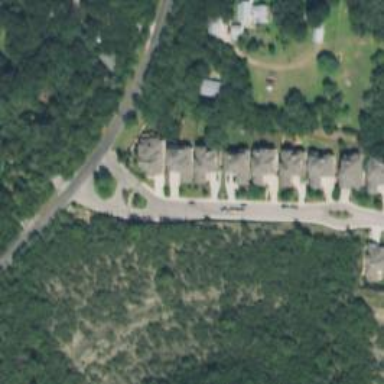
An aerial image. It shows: Residential road.